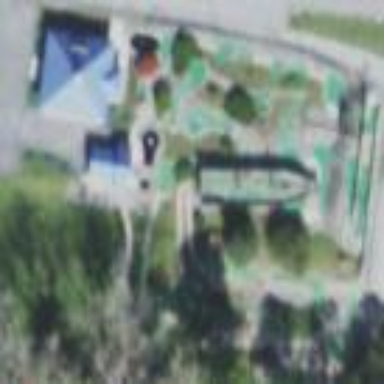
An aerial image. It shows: Miniature golf course.